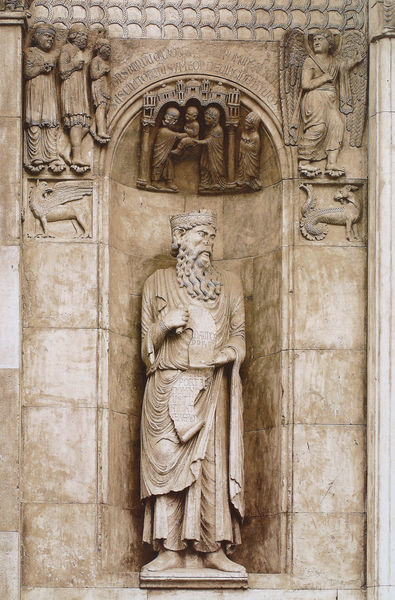
Titel: Propheten der Westfassade, Fidenza Dom
Standort: Fidenza, Dom S. Donnino (EU - I - Emilia-Romagna)
Schlagwörter: flügel, mann, umhang, braun, hell, männer, bart, stehen, stein, figur, gewand, mantel, kind, krone, engel, skulptur, relief, füße, schrift, bogen, italien, figuren, könig, faltenwurf, foto, nische, draußen, groß, römer, sandstein, christus, jesus, mittelalter, kirchenraum, romanik, schriftrolle, löwe, maria, chimäre, prophet, seele, drache, joseph, heilige familie, schriftband, nischenfigur, evangelist, kirchenvater, msnn, 1200, löse, gotk